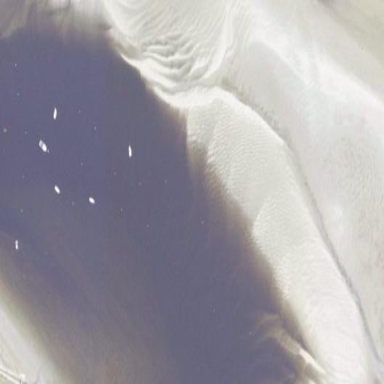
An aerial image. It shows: Sandy shoal that gets affected by tides.